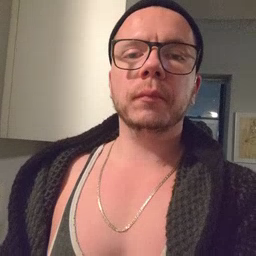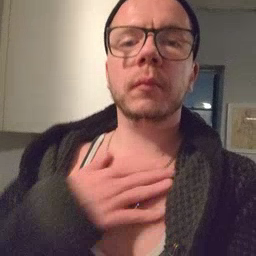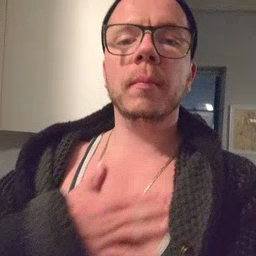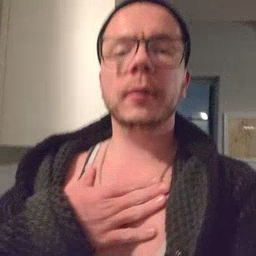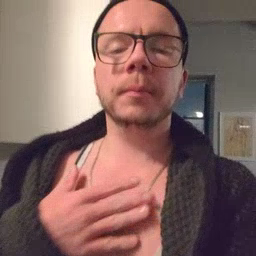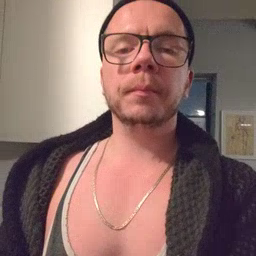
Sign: please